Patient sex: M
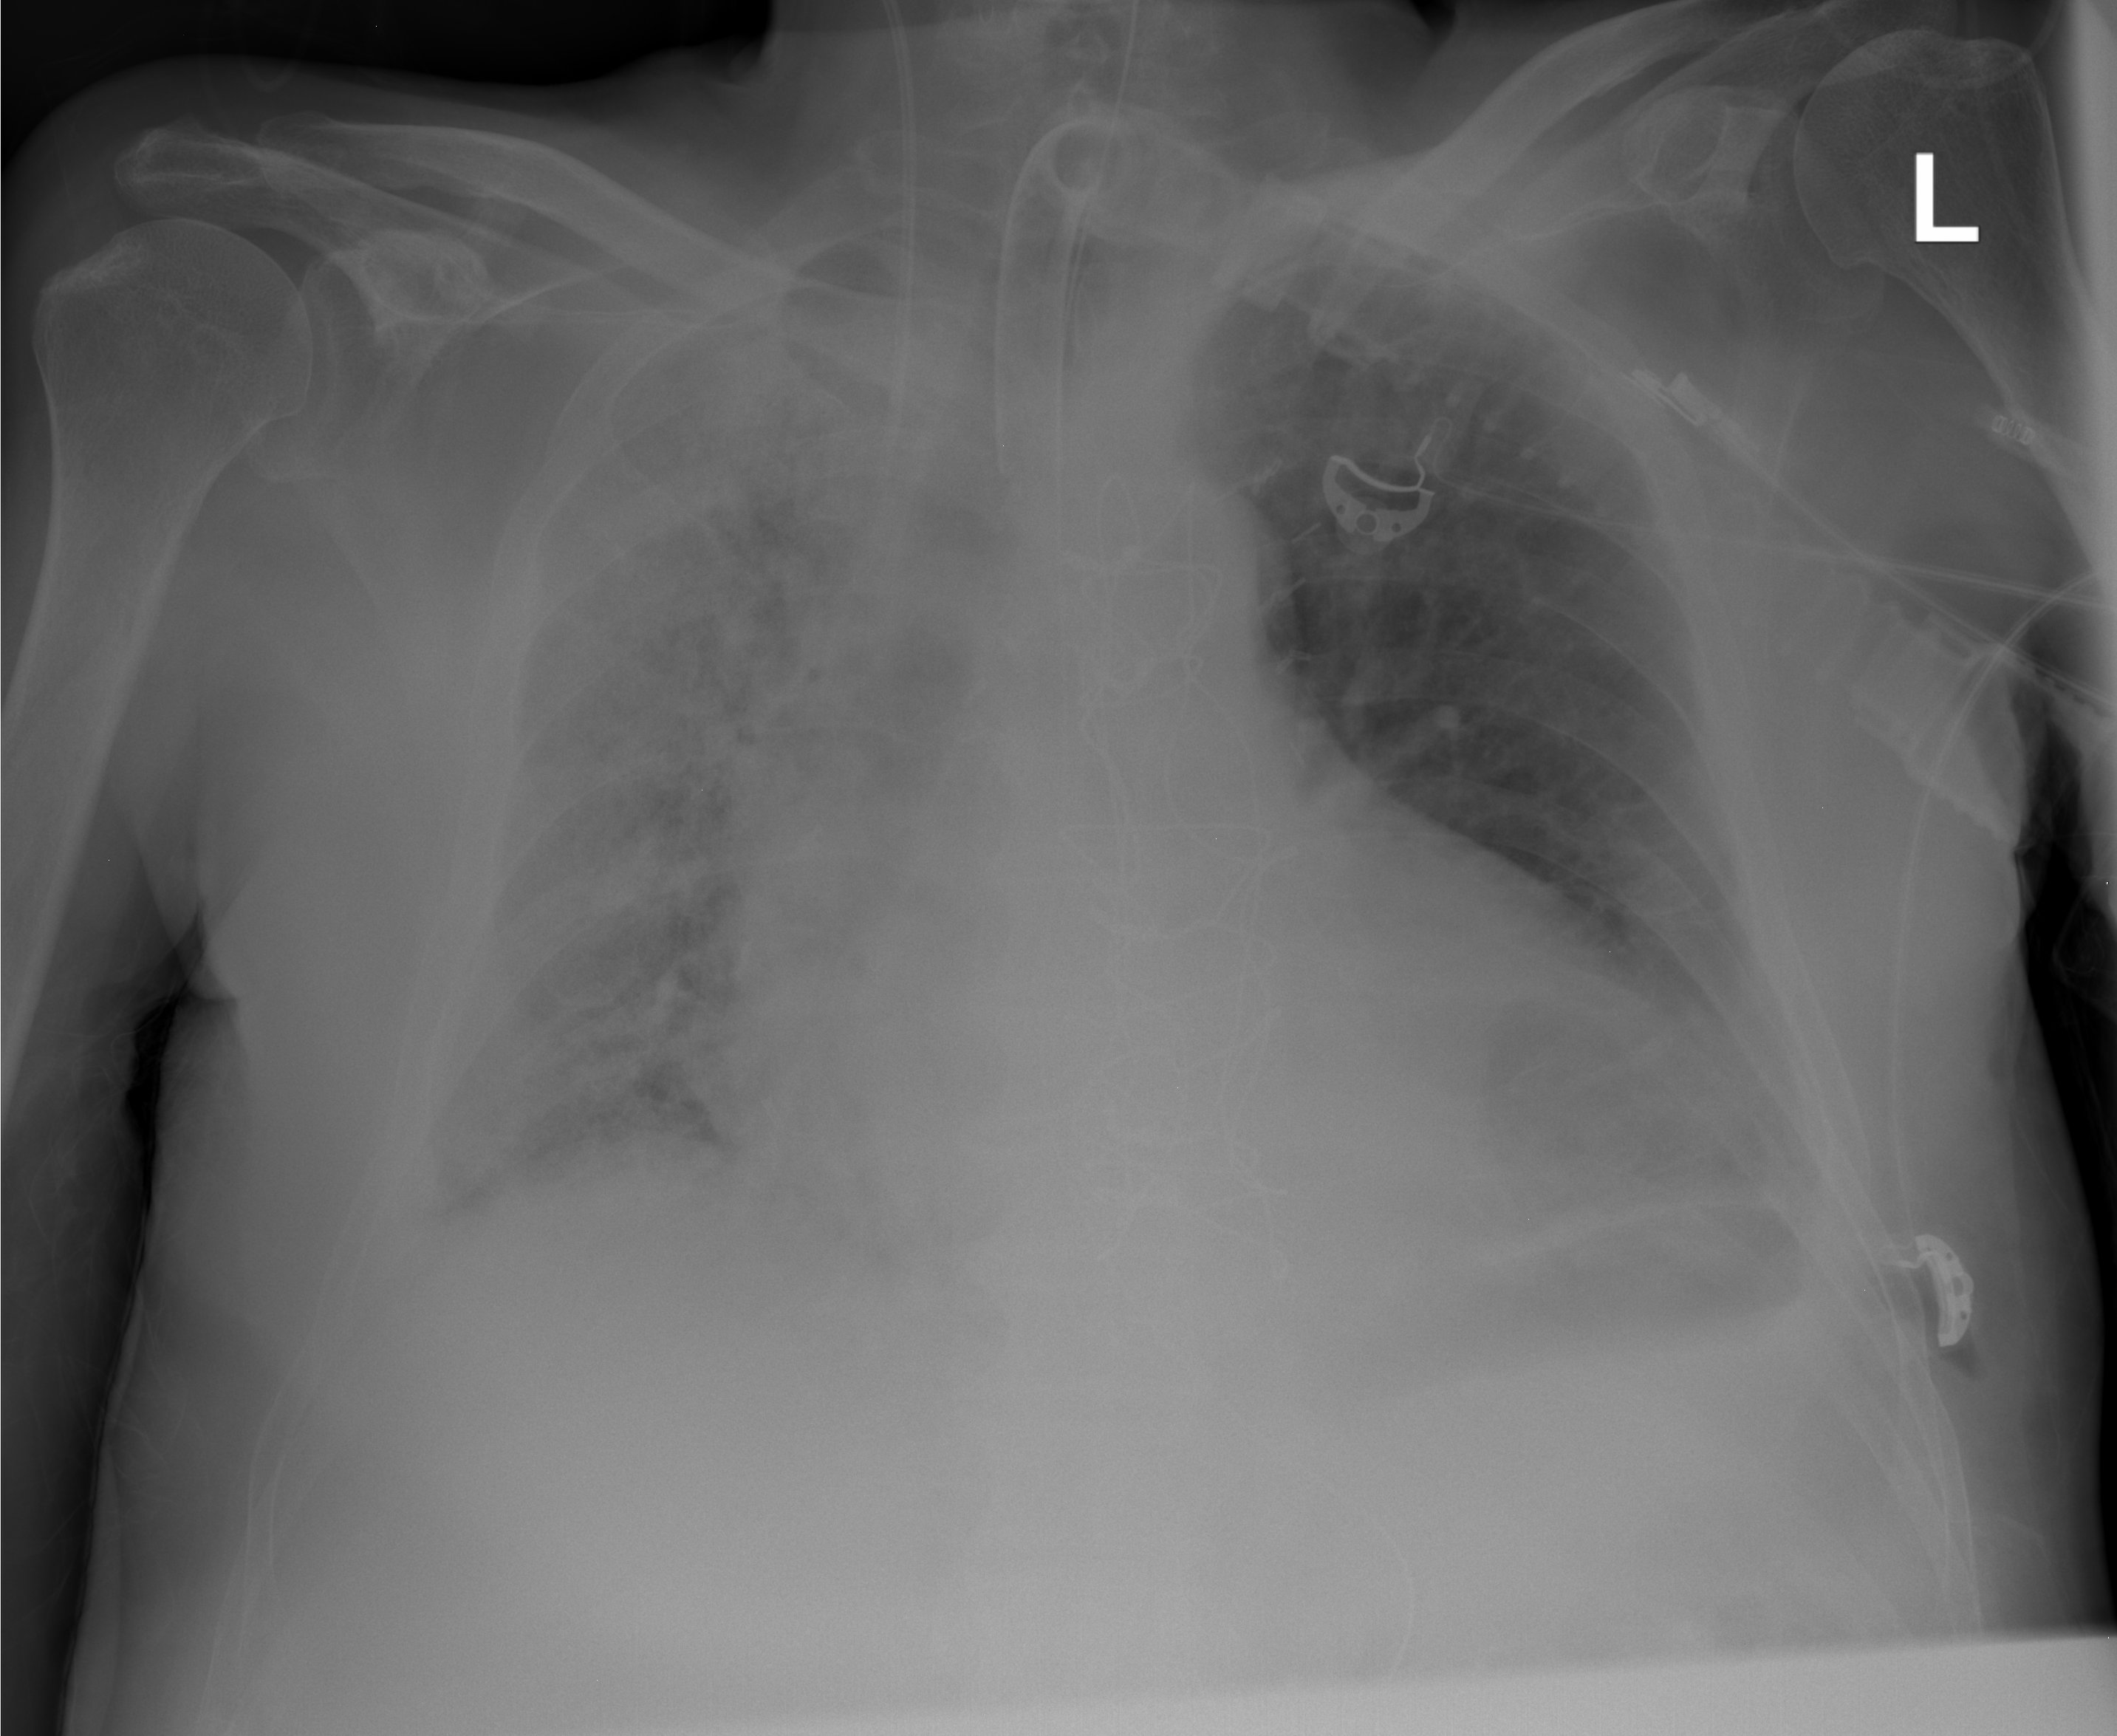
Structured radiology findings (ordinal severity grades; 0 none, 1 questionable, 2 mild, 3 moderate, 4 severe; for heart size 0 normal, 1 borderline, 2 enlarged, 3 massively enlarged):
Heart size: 2
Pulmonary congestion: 3
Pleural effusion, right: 2
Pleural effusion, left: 2
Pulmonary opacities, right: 4
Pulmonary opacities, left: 2
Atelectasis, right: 3
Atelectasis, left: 2